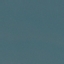
Land use / land cover class: SeaLake